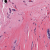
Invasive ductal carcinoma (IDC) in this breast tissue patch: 0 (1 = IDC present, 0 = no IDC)